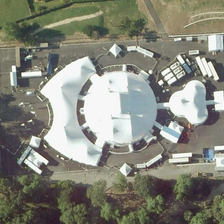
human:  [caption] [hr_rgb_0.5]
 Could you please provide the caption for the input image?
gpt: a large white building is near several green trees .

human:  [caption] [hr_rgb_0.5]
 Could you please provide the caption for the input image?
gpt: a large white building is near several green trees .

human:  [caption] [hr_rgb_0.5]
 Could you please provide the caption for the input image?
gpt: a large white building is near several green trees .

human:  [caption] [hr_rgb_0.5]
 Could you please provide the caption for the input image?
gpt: a large white building is near several green trees .

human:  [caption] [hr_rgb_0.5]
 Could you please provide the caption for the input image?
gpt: a large white building is near several green trees .